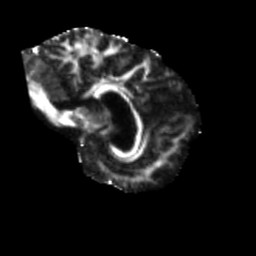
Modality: FA
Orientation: sagittal
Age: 48
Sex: male
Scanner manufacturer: siemens
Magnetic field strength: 3 T
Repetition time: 5.47 s
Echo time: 0.0854 s